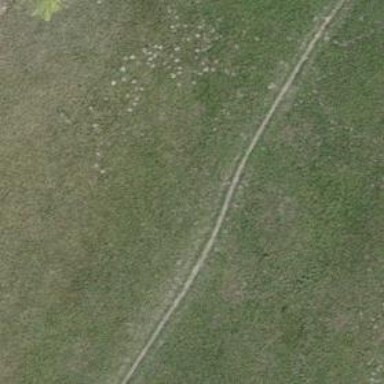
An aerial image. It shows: Grass path.